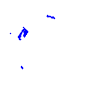
Particle: pion